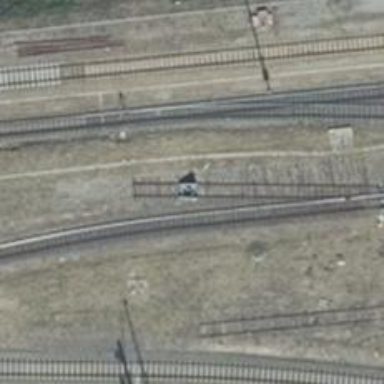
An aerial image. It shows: Railway yard.